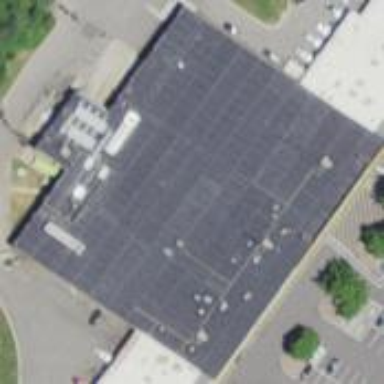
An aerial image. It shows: Retail building housing supermarket.